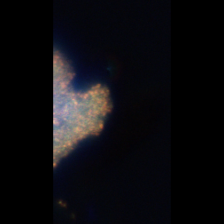
Taxon: Unknown_detritus
Group: Unknown